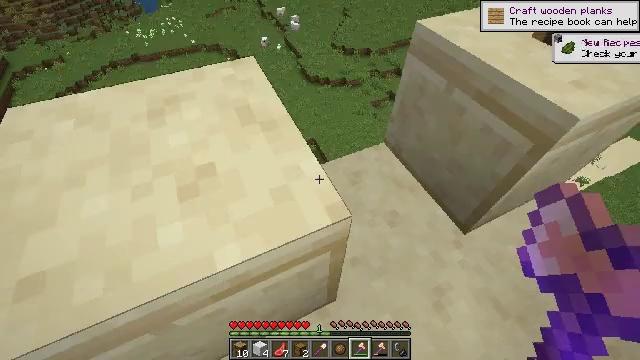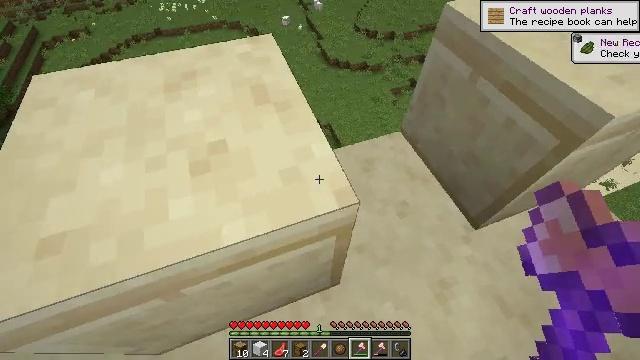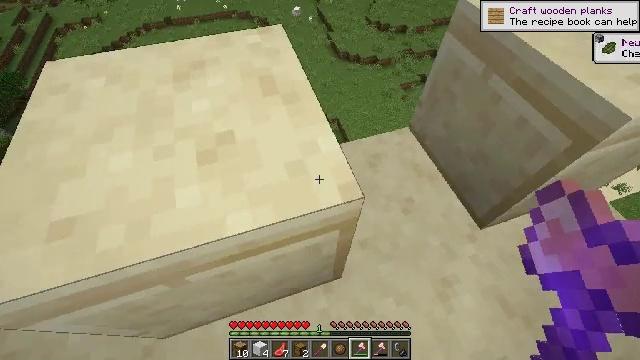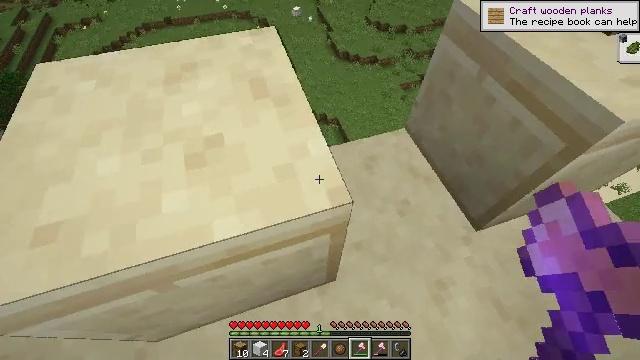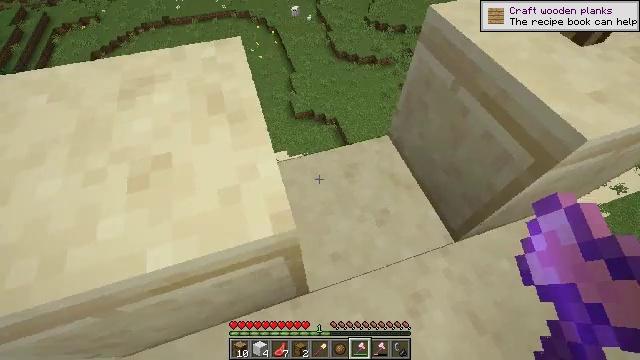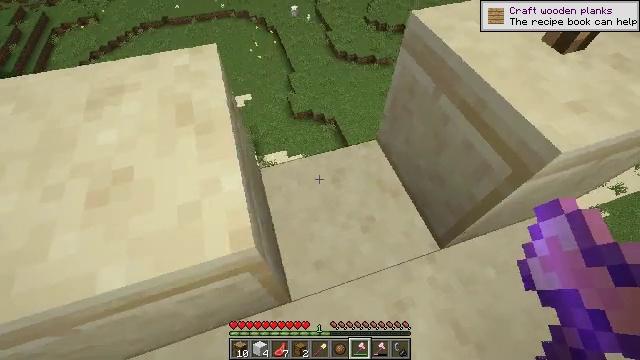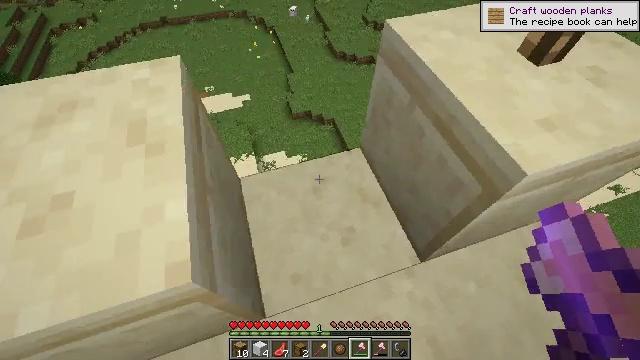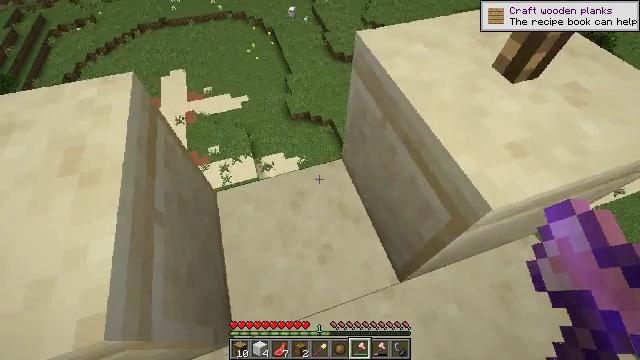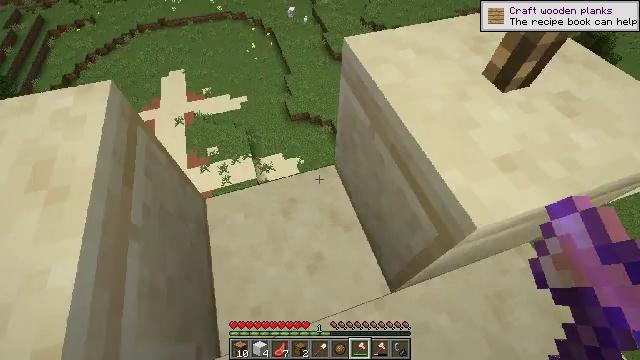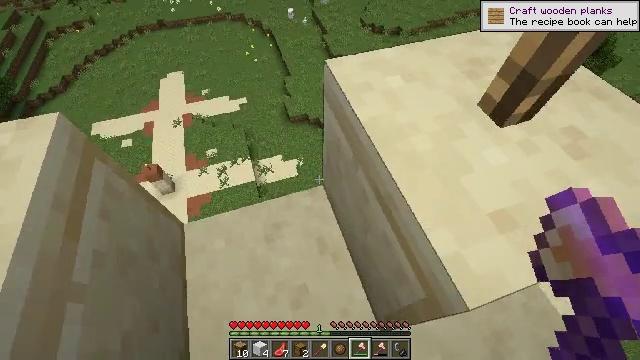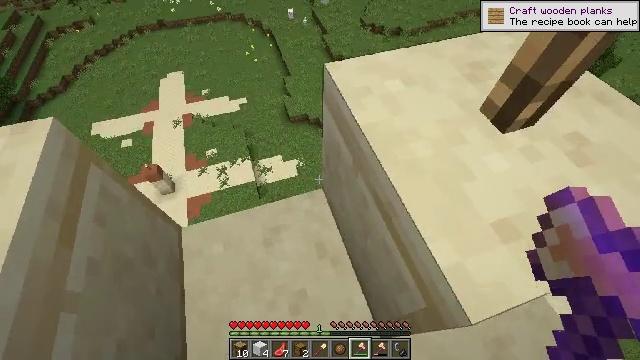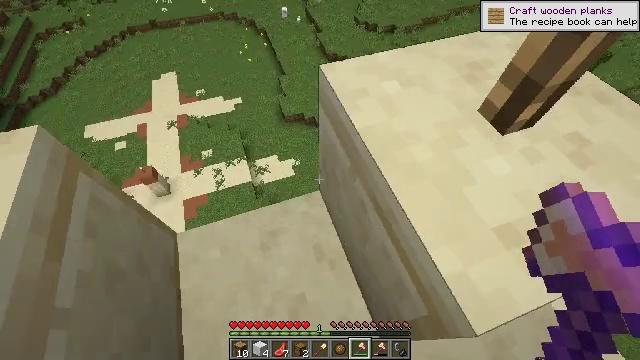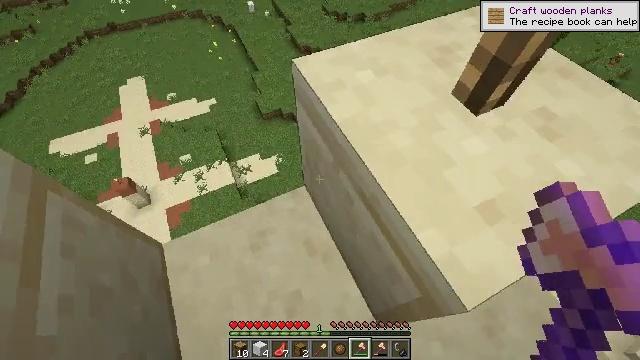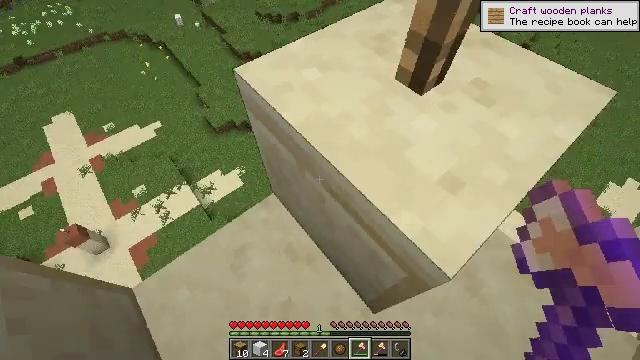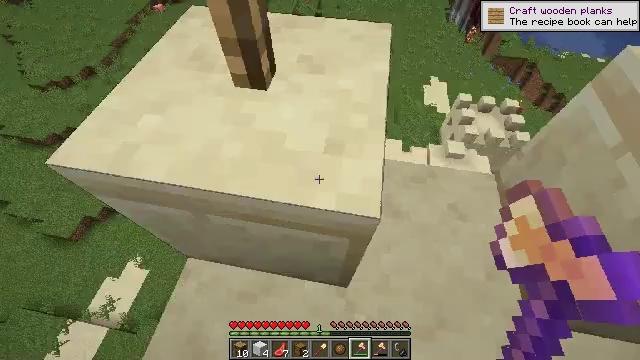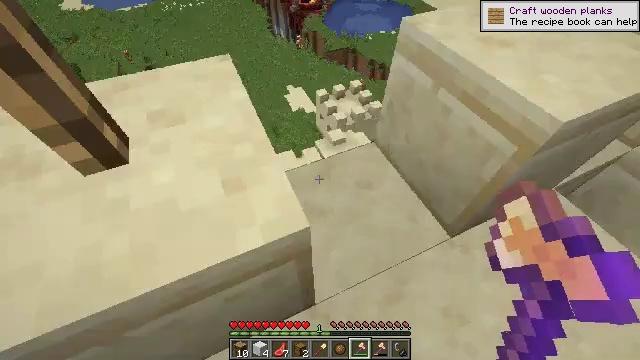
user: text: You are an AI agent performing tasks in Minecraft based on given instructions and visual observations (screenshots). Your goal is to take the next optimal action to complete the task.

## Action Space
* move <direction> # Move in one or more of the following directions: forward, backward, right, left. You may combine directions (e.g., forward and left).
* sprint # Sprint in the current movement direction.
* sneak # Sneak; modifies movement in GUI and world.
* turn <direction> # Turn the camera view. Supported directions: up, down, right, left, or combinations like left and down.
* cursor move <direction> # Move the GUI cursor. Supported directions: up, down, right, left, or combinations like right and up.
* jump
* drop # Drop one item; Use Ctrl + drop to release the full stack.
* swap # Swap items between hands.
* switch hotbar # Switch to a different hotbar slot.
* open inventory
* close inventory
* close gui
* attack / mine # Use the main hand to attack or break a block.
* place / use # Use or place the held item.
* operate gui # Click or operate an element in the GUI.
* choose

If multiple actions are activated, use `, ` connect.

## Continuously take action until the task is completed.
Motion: motion action
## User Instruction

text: Break the lectern to relocate it.
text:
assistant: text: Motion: turn left and down
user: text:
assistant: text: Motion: turn left and down
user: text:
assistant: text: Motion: move forward and move right
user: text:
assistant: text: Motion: move forward and move right
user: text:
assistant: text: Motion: move forward and move right
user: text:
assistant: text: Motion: move forward and move right
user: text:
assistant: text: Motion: move forward and move right
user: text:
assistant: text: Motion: move forward
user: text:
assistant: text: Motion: no_op
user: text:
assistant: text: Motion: no_op
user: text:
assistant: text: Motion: turn right
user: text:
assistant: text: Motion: turn right and down
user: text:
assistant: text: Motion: turn right
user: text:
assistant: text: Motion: turn right
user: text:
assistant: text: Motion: turn right and up
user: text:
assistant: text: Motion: move right, turn right and up
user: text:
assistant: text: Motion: move right, turn right and up
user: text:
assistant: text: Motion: move right, turn right and up
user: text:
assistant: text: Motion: move forward and move right
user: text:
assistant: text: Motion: move forward and move right
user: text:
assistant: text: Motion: move forward and move right
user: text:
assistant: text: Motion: move forward and move right
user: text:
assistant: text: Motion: move forward and move right
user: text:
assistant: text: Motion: move forward and move right
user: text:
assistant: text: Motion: move forward and move right
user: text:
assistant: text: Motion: move right, turn right and down
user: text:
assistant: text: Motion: move right
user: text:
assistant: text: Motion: move right
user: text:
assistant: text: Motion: no_op
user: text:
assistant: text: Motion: no_op